Interaction volume radius: 10 \u00c5
Interaction volume height: 10 \u00c5
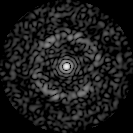
Disorder parameter: 0.7973